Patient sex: M
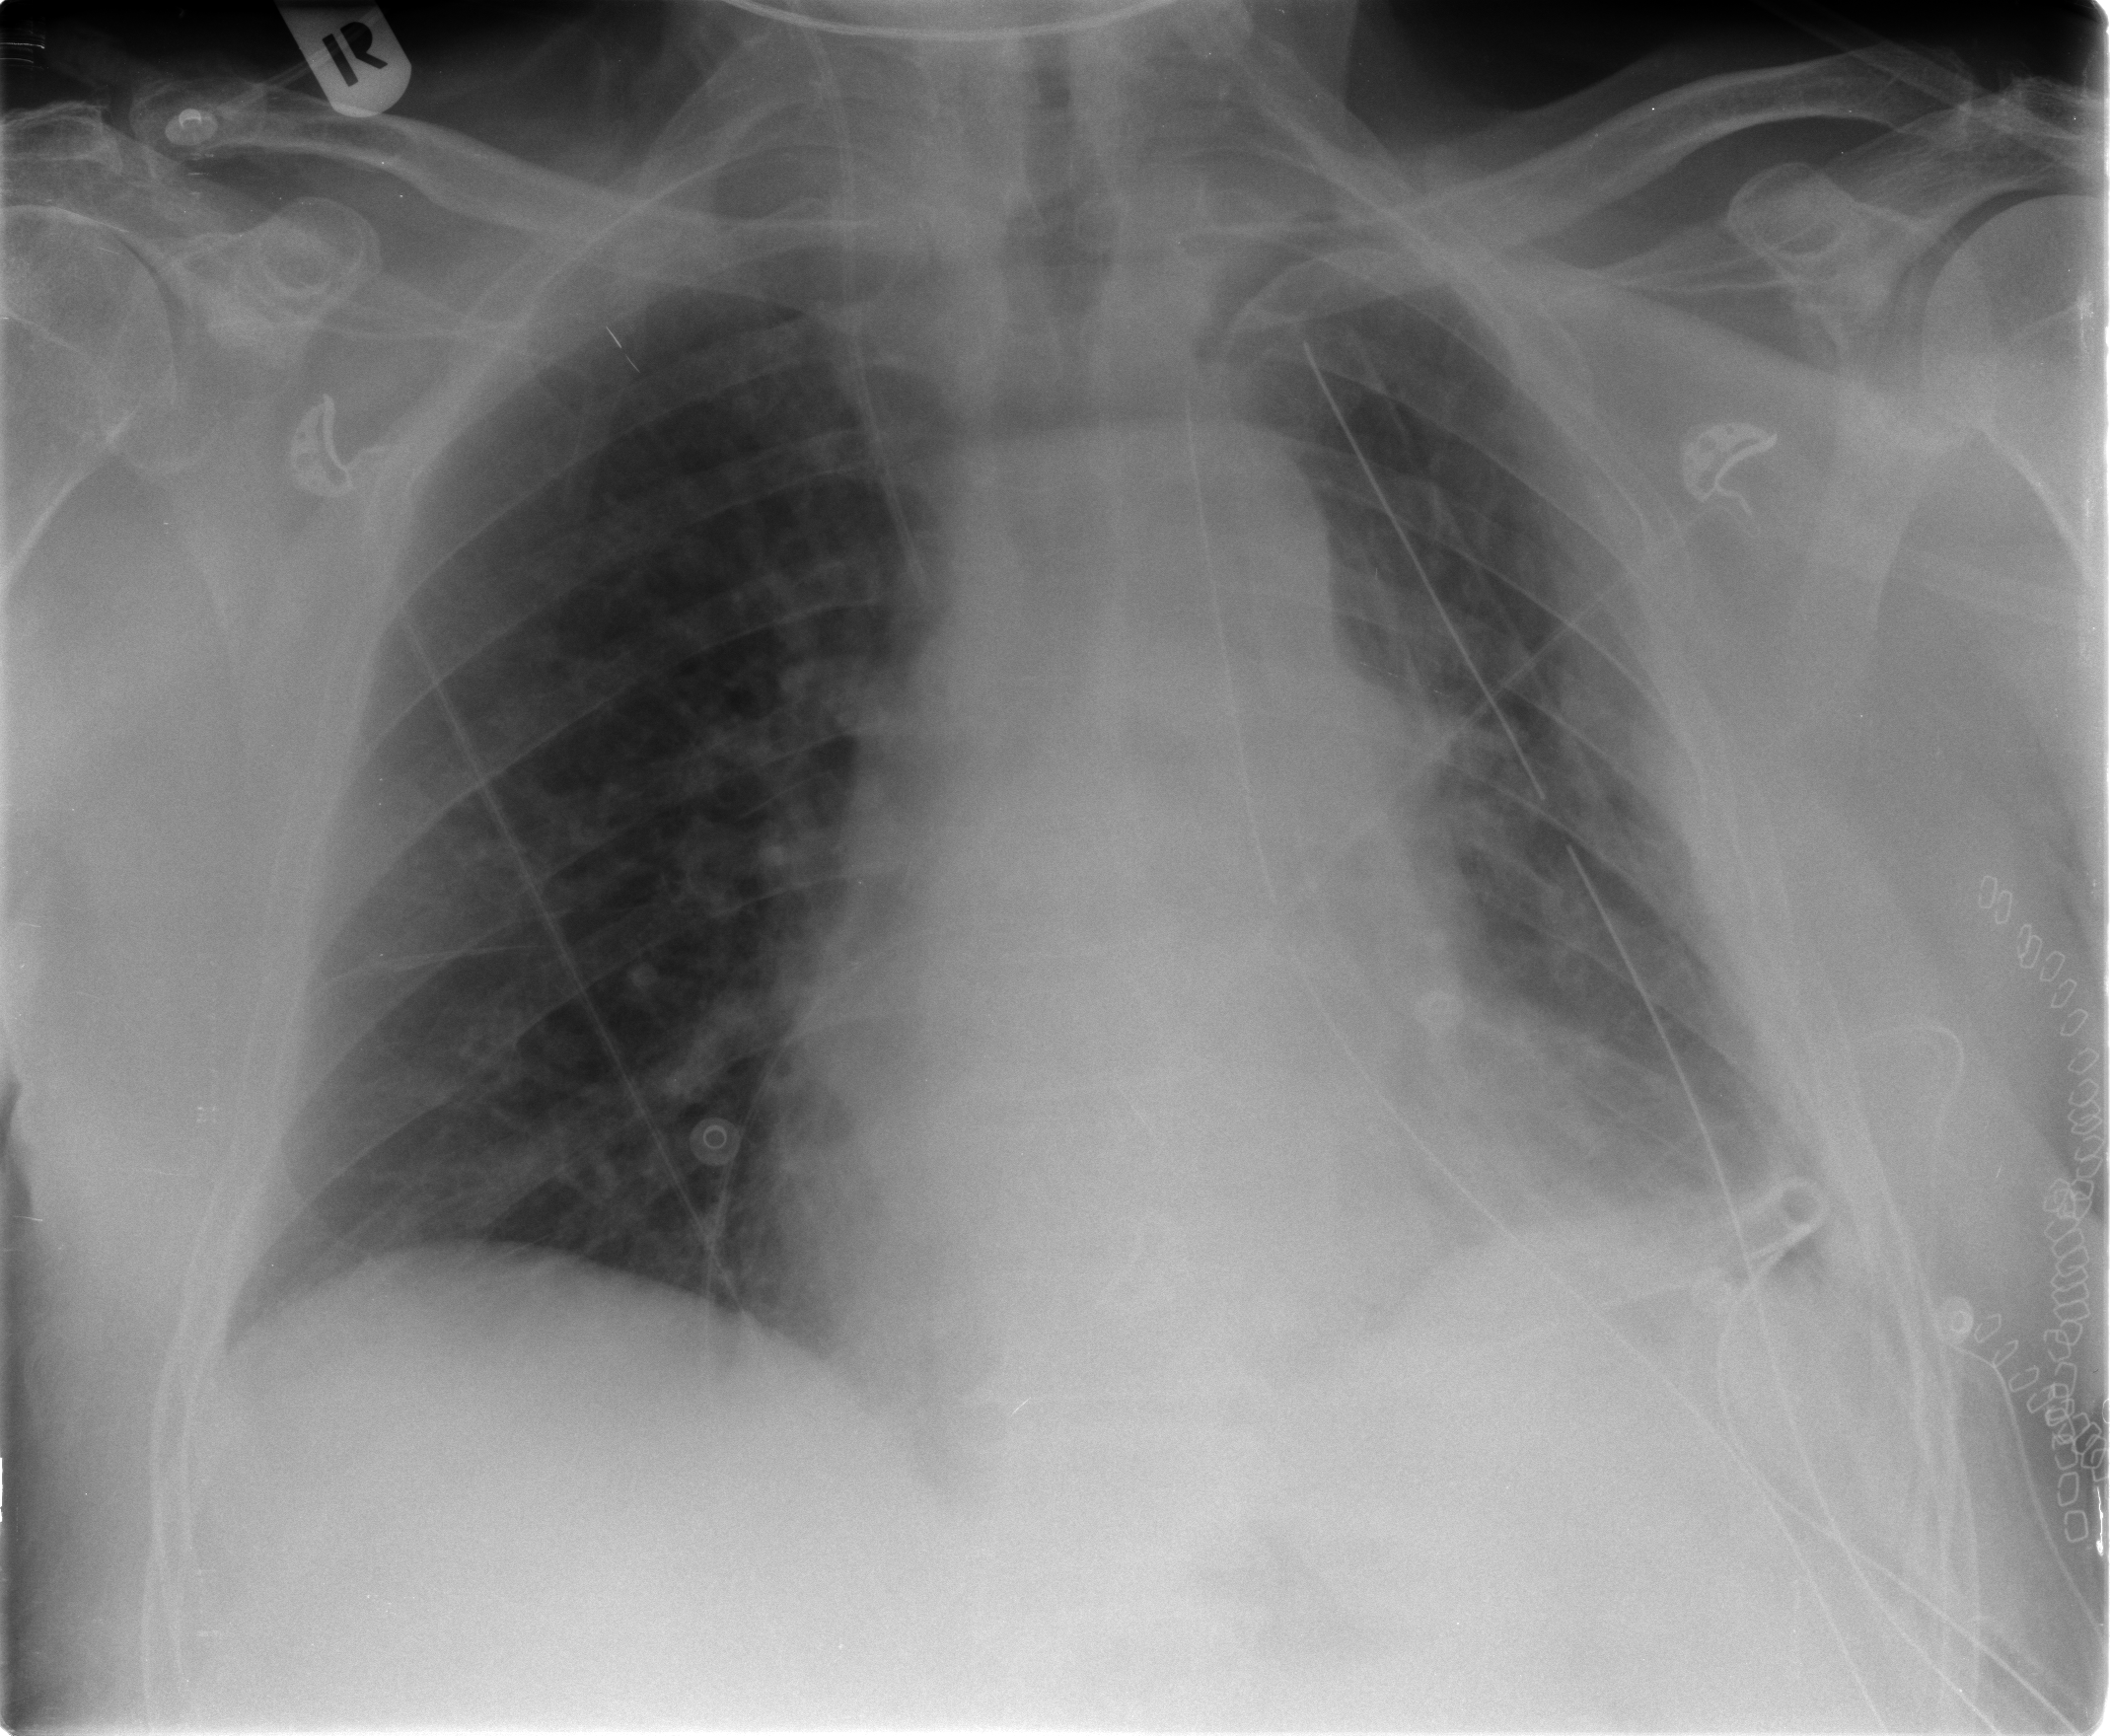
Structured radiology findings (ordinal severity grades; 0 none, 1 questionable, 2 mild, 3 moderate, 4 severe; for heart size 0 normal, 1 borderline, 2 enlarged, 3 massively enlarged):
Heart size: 2
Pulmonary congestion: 2
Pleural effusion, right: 0
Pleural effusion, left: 2
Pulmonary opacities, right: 0
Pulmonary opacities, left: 0
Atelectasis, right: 2
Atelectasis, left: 2